Question: I would like to layout components as shown in the picture only using the 'GridBagLayout'.
I have tried several constraints but it never end up with the expected result so I come to wonder if it is truly possible with only the 'GridBagLayout'. The difficulty is for the C1, C2 and C3 components.
C1 and C2 are 'JComponent' that will hold other components inside like 'JPanel'. I have set their minimum and preferred size. C3 is a 'JButton'.
C1 should not take extra space so i set its weightx to 0 and gridwidth to 1 (tried also with 2 as it span on C2 and C3).
C2 takes all extra space, i set its weightx to 1 and gridwidth to 3.
The GUI is not resizable.
I have use this 'LayoutManager' several times but still don't master it, thank you for a little help.

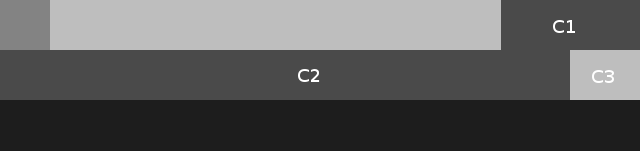
Answer: - I'll talking only about 'GridBagLayout', even this could be job exactly for 'MigLayout' (MigLayout has additional parameter for fills numbers of Columns & Rows, resize, e.i.), and/or 'TableLayout(???)' - 'GridBagLayout' required only filling all desired numbers of columns in first row(only), then matrix is created and you can to define whatever 'GBC weightx, weighty, gridx, gridy' and/or with 'Anchor' too- example talking about

'''
import java.awt.Color;
import java.awt.ComponentOrientation;
import java.awt.Font;
import java.awt.GridBagConstraints;
import java.awt.GridBagLayout;
import java.awt.Insets;
import javax.swing.BorderFactory;
import javax.swing.JFrame;
import javax.swing.JLabel;
import javax.swing.JPanel;
import javax.swing.JTextField;
import javax.swing.SwingConstants;
import javax.swing.SwingUtilities;
public class GbcLayout {
private JFrame frame = new JFrame("GbcLayoutGbcLayout");
private JPanel panel = new JPanel();
private JLabel hidelLabel;
private JLabel firstLabel;
private JTextField firstText;
public GbcLayout() {
panel.setLayout(new GridBagLayout());
GridBagConstraints gbc = new GridBagConstraints();
panel.setComponentOrientation(ComponentOrientation.LEFT_TO_RIGHT);
for (int k = 0; k < 50; k++) {
hidelLabel = new JLabel(" ");
hidelLabel.setOpaque(true);
hidelLabel.setBackground(Color.orange);
hidelLabel.setBorder(BorderFactory.createLineBorder(Color.BLACK, 1));
gbc.fill = GridBagConstraints.HORIZONTAL;
gbc.weightx = 0.5;
gbc.weighty = 0.5;
gbc.gridx = k;
gbc.gridy = 0;
panel.add(hidelLabel, gbc);
}
for (int k = 0; k < 5; k++) {
firstLabel = new JLabel("Testing Label : ", SwingConstants.RIGHT);
firstLabel.setFont(new Font("Serif", Font.BOLD, 20));
firstLabel.setBorder(BorderFactory.createLineBorder(Color.BLACK, 1));
gbc.fill = GridBagConstraints.HORIZONTAL;
gbc.insets = new Insets(0, 0, 5, 0);
gbc.gridx = 0;
gbc.gridwidth = 8;
gbc.gridy = k + 1;
panel.add(firstLabel, gbc);
}
for (int k = 0; k < 5; k++) {
firstText = new JTextField("Testing TextField");
firstText.setFont(new Font("Serif", Font.BOLD, 20));
firstText.setBorder(BorderFactory.createLineBorder(Color.BLACK, 1));
gbc.fill = GridBagConstraints.HORIZONTAL;
gbc.insets = new Insets(0, 0, 5, 0);
gbc.gridx = 9;
gbc.gridwidth = k + 8;
gbc.gridy = k + 1;
panel.add(firstText, gbc);
}
for (int k = 0; k < 5; k++) {
firstLabel = new JLabel("Testing Label : ", SwingConstants.RIGHT);
firstLabel.setFont(new Font("Serif", Font.BOLD, 20));
firstLabel.setBorder(BorderFactory.createLineBorder(Color.BLACK, 1));
gbc.fill = GridBagConstraints.HORIZONTAL;
gbc.insets = new Insets(0, 0, 5, 0);
gbc.gridx = 20 + k;
gbc.gridwidth = 8;
gbc.gridy = k + 1;
panel.add(firstLabel, gbc);
}
for (int k = 0; k < 5; k++) {
firstText = new JTextField("Testing TextField");
firstText.setFont(new Font("Serif", Font.BOLD, 20));
firstText.setBorder(BorderFactory.createLineBorder(Color.BLACK, 1));
gbc.fill = GridBagConstraints.HORIZONTAL;
gbc.insets = new Insets(0, 0, 5, 0);
gbc.gridx = 29 + k;
gbc.gridwidth = 21 - k;
gbc.gridy = k + 1;
panel.add(firstText, gbc);
}
frame.setDefaultCloseOperation(JFrame.EXIT_ON_CLOSE);
frame.add(panel);
frame.pack();
frame.setVisible(true);
}
public static void main(String[] args) {
SwingUtilities.invokeLater(new Runnable() {
@Override
public void run() {
GbcLayout gbcl = new GbcLayout();
}
});
}
}
'''